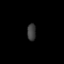
Tissue: lung
Cell type: Endothelial cells
Senescence score: 0.5432
Nuclear area (px): 148
Mean DAPI intensity: 59.189